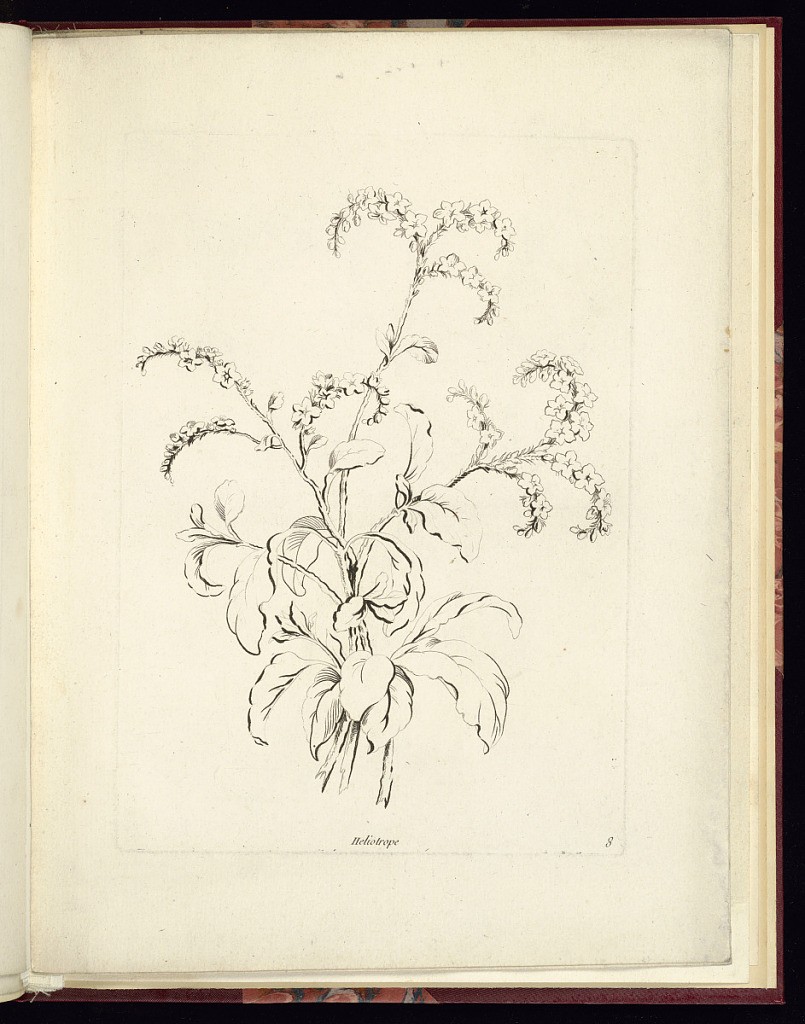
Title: Heliotrope
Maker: Charles-Germain de Saint-Aubin, French, 1721–1786
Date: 1757–68
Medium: Etching on paper
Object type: Print
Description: A floral bouquet of heliotrope, sprigs with flowers and leaves. The plate is titled and numbered.